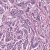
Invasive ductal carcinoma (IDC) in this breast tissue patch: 1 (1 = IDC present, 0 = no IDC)